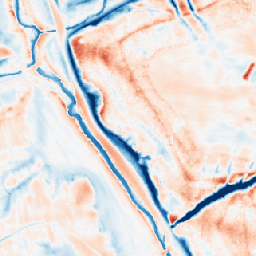
Category: edge_preserving
Decomposition family: guided
Decomposition parameters: radius: 8
eps: 0.01
Upsampling method: area
Upsampling parameters: scale: 8
Upsampling scale: 8